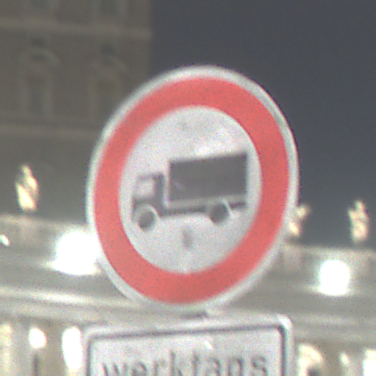
Verkehrszeichen: VerbotFuerKraftfahrzeugeUeberDreiKommaFuenfTonnen
Zusatzzeichen unten: ZeitangabenMitBeschraenkungAufWochentage7
Umgebung: Outdoor, Urban
Tageszeit: Night
Wetter: PartlyCloudy
Licht: Artificial
Jahreszeit: NotSpecified
Kontrast: HighContrast